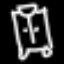
Label: pants